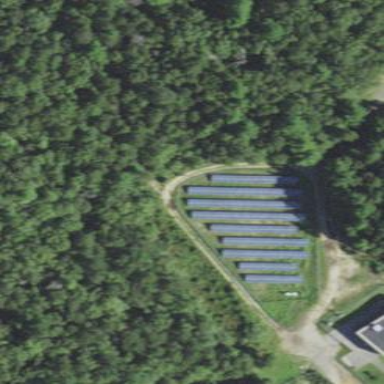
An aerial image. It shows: Solar power plant with photovoltaic technology generating electricity. The plant is enclosed by fence.